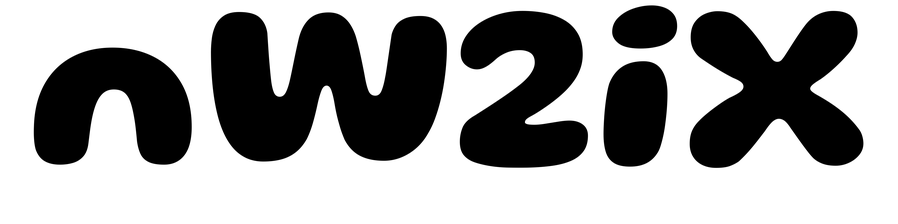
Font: Gluten_Bold